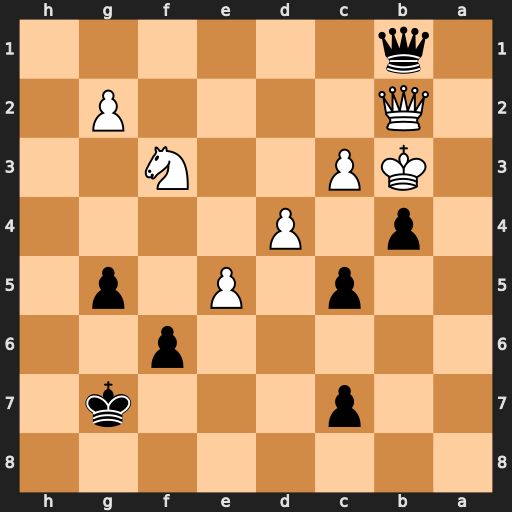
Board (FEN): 8/2p3k1/5p2/2p1P1p1/1p1P4/1KP2N2/1Q4P1/1q6
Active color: b
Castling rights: -
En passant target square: -
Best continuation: c4+ Kxc4 Qxb2